Interaction volume radius: 5 \u00c5
Interaction volume height: 10 \u00c5
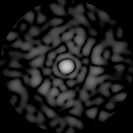
Disorder parameter: 0.8828